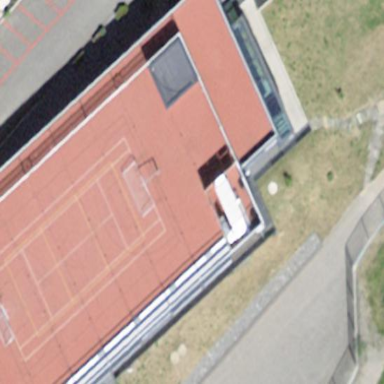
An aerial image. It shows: School building.